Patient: sex M, age 58
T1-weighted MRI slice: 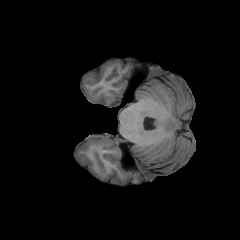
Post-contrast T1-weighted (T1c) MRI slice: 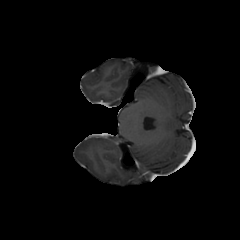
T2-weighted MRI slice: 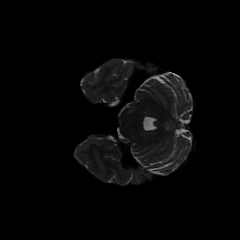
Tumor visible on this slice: no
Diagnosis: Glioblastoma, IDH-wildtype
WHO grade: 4